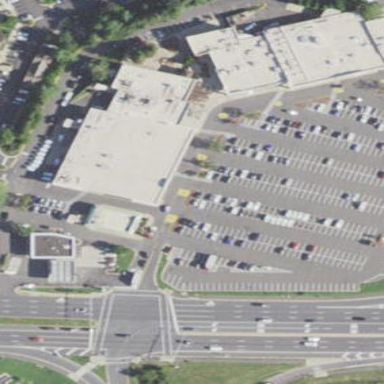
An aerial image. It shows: Retail area.